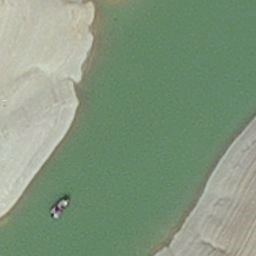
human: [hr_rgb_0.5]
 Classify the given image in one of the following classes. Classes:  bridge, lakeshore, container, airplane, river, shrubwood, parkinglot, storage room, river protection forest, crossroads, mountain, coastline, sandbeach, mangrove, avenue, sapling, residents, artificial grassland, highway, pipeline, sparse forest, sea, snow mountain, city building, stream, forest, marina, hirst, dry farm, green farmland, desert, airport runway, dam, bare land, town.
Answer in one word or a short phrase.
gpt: hirst